Interaction volume radius: 5 \u00c5
Interaction volume height: 15 \u00c5
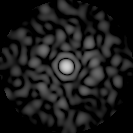
Disorder parameter: 0.7745